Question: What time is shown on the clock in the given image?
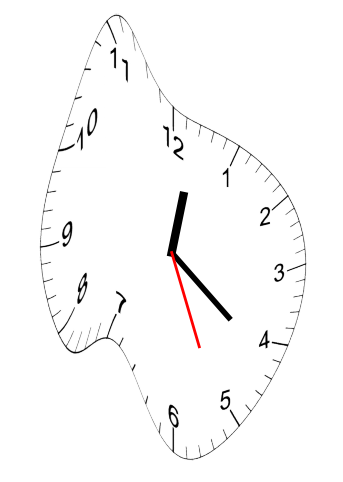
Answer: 12:21:26